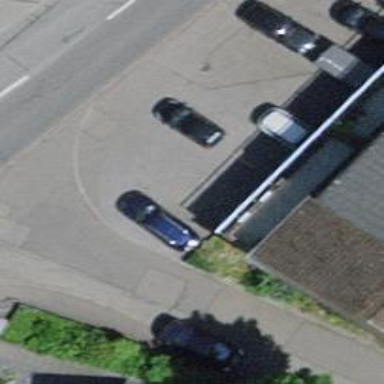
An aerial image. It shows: Shop that sells cars.